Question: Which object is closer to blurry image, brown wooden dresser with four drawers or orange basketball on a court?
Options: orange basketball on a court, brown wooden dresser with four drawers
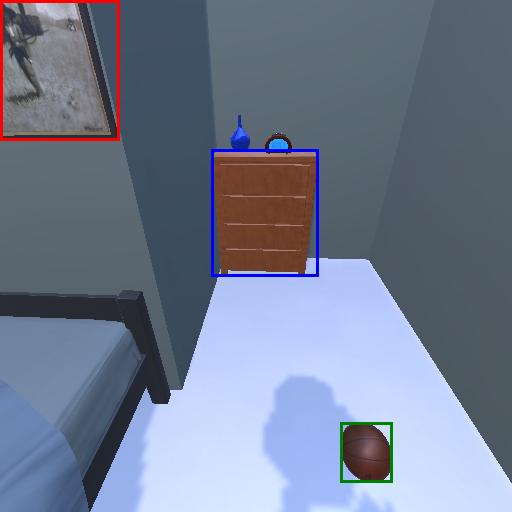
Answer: orange basketball on a court